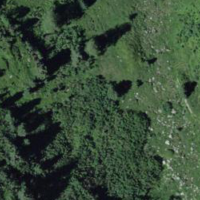
EUNIS habitat code: 31
Species observed at this site:
Podisma pedestris